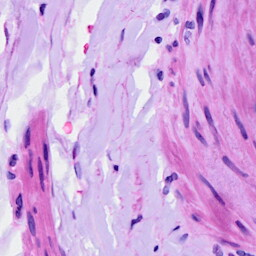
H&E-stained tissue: Ovarian